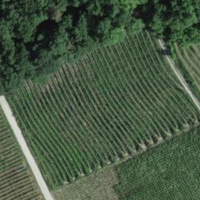
EUNIS habitat code: 40
Species observed at this site:
Sonchus asper